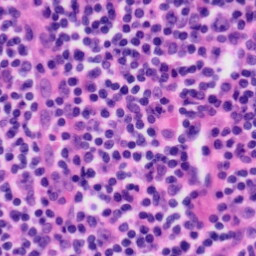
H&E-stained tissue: Tonsil